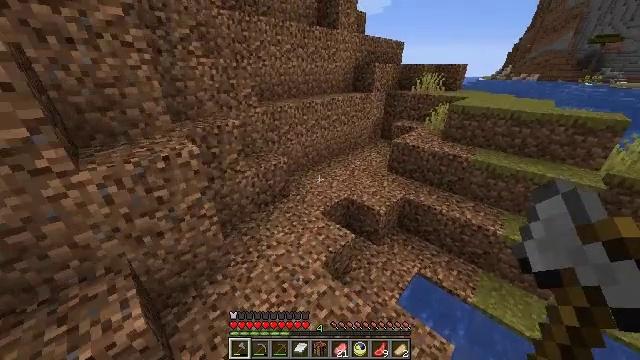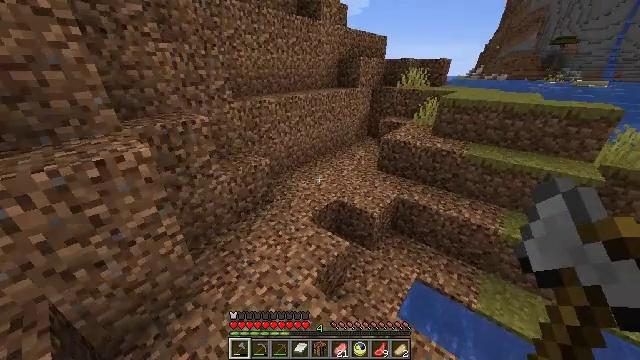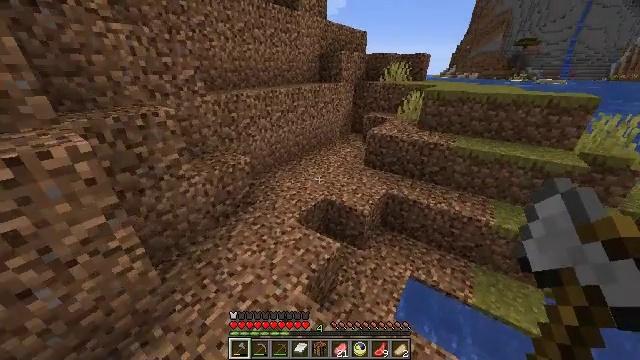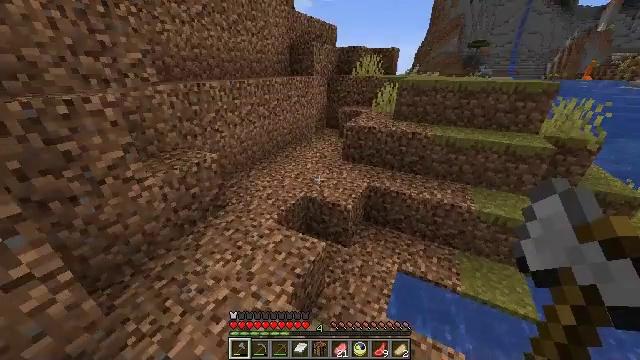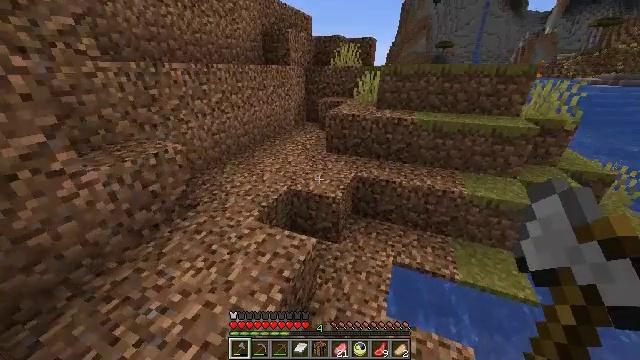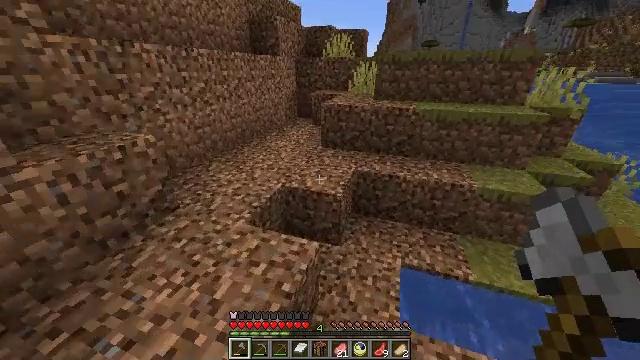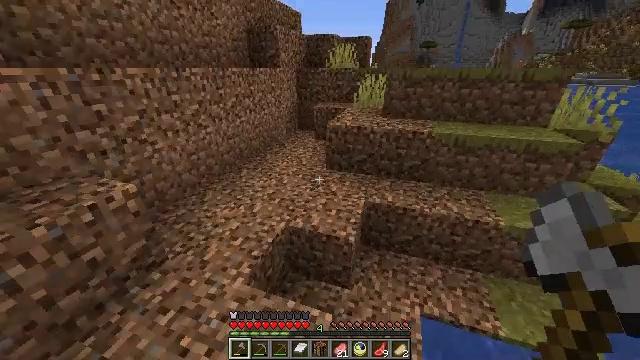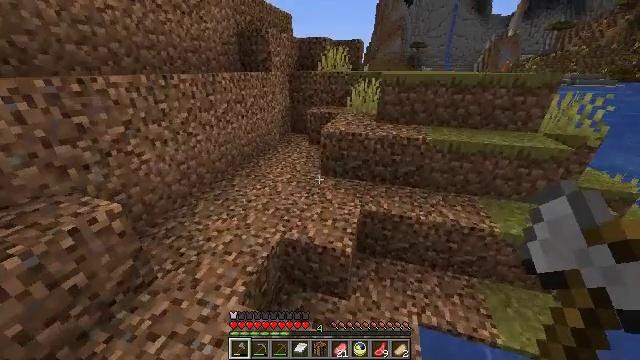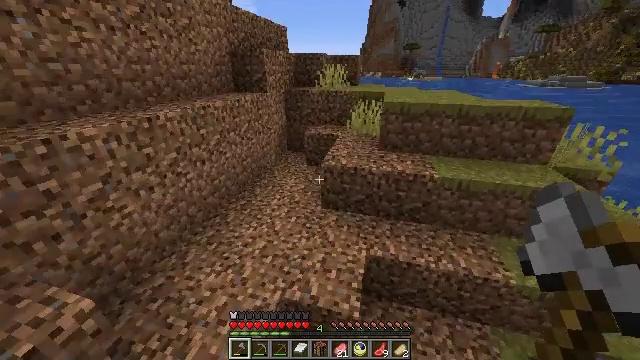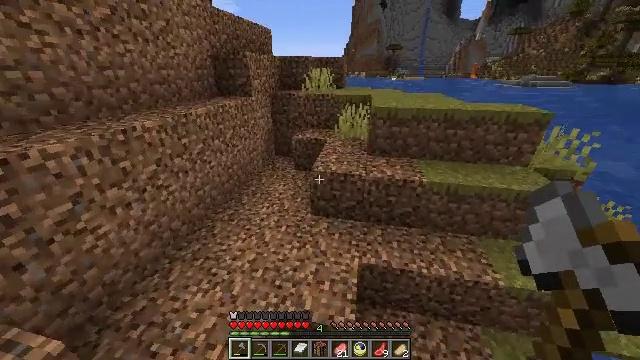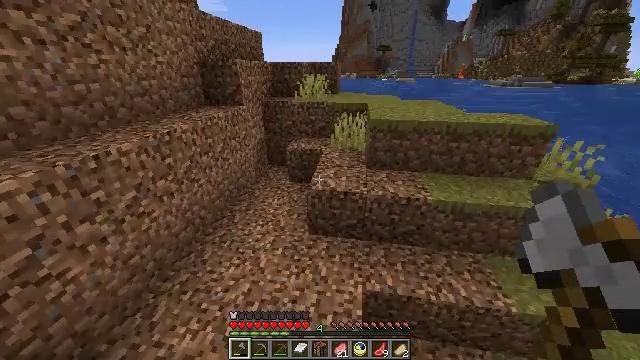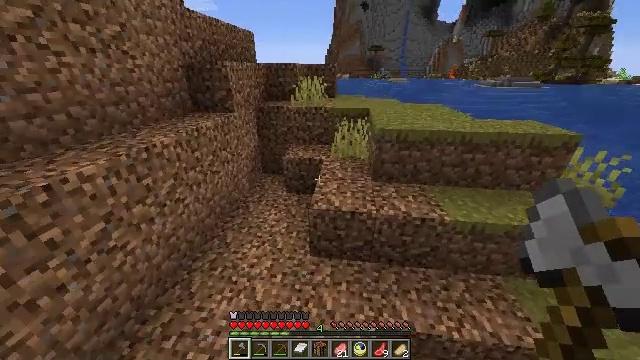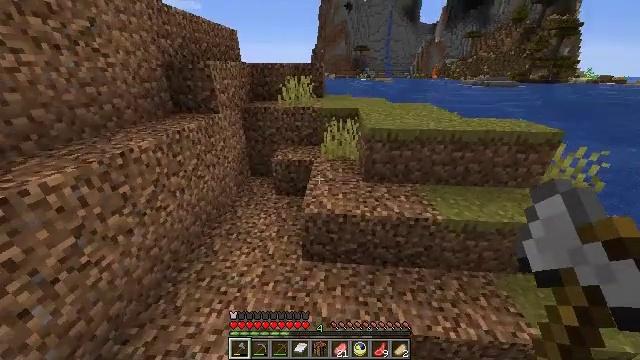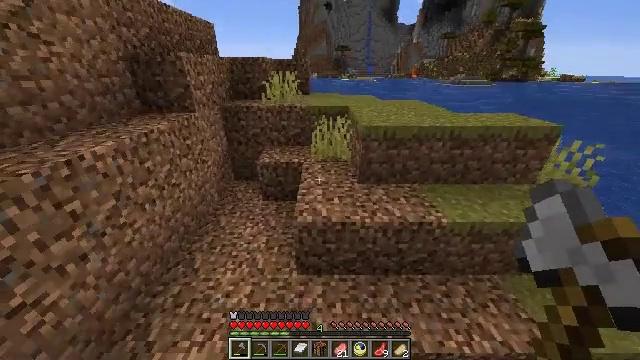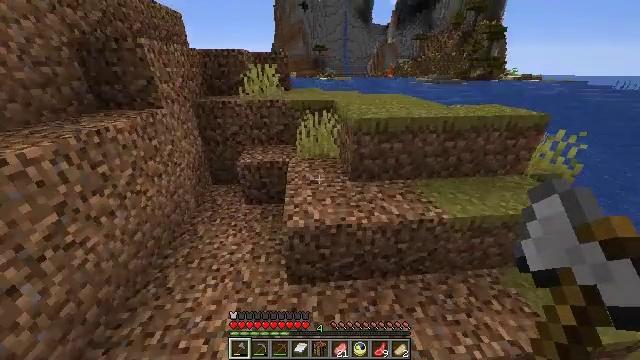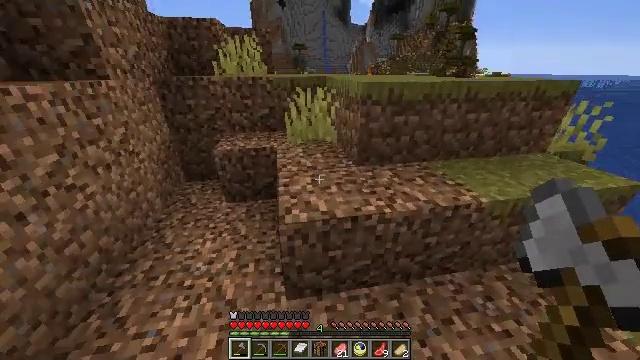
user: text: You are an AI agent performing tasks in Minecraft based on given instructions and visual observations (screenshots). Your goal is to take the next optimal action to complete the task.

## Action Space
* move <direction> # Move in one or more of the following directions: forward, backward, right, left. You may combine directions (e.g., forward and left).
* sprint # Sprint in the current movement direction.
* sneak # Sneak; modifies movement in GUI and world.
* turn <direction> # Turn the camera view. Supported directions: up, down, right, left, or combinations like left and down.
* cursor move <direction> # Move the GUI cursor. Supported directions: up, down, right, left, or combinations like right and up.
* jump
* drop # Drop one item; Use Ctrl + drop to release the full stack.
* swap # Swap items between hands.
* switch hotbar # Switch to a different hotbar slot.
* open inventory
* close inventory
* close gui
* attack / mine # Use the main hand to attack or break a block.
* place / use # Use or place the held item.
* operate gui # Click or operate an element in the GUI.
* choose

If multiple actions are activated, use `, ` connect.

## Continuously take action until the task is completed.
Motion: motion action
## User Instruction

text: Break the bookshelf for books.
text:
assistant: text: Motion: move forward, sprint, turn right, jump
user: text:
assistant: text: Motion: move forward, sprint, turn right, jump
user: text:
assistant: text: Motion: move forward, sprint, turn right, jump
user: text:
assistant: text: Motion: move forward, sprint, turn right, jump
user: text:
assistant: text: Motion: move forward, sprint, turn right, jump
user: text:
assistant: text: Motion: move forward, sprint, jump
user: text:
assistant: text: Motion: move forward, sprint, turn right, jump
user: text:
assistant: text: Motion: move forward, sprint, turn right, jump
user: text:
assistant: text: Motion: move forward, sprint, turn right, jump
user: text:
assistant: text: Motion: move forward, sprint, turn right, jump
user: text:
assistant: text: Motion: move forward, sprint, turn right, jump
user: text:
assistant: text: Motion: move forward, sprint, turn right, jump
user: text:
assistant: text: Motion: move forward, sprint, turn right, jump
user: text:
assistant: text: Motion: move forward, sprint, turn right, jump
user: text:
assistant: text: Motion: move forward, sprint, turn right, jump
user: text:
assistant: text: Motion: move forward, sprint, turn right, jump
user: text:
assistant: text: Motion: move forward and move right, sprint, jump
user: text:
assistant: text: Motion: move forward and move right, sprint, jump
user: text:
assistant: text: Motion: move forward and move right, sprint, turn left, jump
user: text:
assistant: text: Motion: move forward and move right, sprint, turn left and up, jump
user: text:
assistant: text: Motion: move forward, sprint, turn left, jump
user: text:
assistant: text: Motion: move forward, sprint, turn left, jump
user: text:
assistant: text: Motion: move forward, sprint, turn left, jump
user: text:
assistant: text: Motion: move forward, sprint, turn left, jump
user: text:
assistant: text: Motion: move forward, sprint, turn left, jump
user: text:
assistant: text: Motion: move forward, sprint, turn left, jump
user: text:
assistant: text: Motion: move forward, sprint, turn left, jump
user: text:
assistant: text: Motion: move forward, sprint, turn left, jump
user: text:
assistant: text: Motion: move forward, sprint, turn left, jump
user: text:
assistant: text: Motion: move forward, sprint, turn left, jump